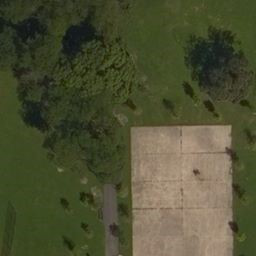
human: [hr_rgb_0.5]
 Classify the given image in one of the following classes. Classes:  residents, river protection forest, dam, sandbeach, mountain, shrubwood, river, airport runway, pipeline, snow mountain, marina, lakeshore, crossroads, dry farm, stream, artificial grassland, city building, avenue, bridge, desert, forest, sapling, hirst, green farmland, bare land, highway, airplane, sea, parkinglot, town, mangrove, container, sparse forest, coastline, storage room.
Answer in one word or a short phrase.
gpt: artificial grassland